Aerial crown-view tile of a tropical tree (Barro Colorado Island, Panama), acquired 20250317:
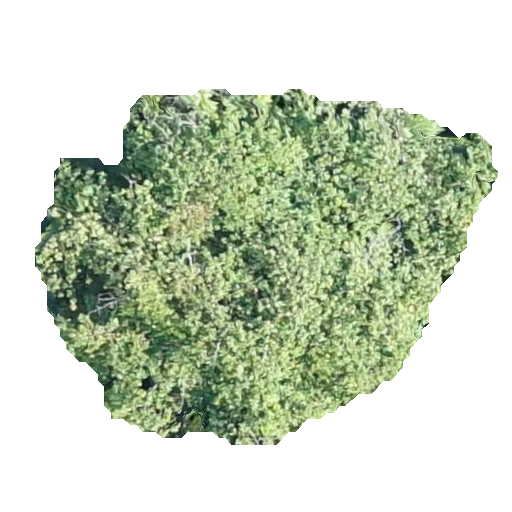
Species: Hieronyma alchorneoides
GBIF accepted scientific name: Hieronyma alchorneoides
Crown area: 176.247 m²